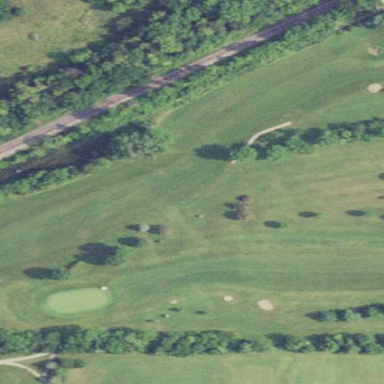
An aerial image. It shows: Grassy area designated as golf fairway.